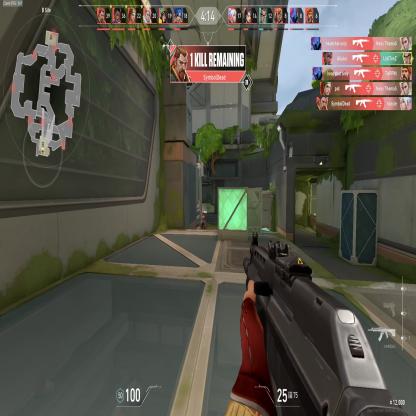
Label: enemy